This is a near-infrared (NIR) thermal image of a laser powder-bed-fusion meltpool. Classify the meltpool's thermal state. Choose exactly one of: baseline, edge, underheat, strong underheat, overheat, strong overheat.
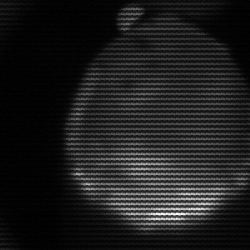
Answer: edge